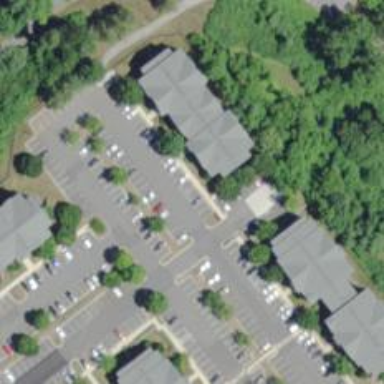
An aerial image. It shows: Parking space.